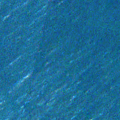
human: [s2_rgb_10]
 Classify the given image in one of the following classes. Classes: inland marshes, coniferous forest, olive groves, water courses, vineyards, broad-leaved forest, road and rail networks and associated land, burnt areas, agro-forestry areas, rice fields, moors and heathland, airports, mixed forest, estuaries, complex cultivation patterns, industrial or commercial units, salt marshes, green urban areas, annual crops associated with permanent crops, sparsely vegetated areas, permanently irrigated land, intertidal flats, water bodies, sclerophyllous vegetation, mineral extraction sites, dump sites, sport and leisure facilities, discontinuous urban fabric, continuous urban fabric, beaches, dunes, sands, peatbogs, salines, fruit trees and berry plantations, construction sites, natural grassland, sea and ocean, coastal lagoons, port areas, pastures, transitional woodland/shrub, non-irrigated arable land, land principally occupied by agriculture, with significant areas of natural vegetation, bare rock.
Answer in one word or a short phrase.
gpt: sea and ocean